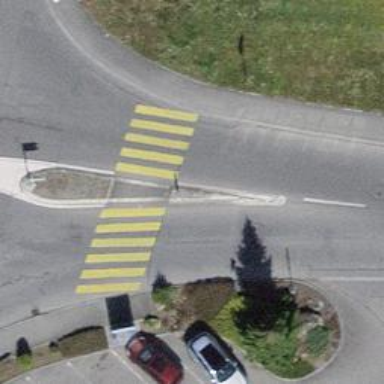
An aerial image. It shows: Uncontrolled zebra crossing.